Aerial crown-view tile of a tropical tree (Barro Colorado Island, Panama), acquired 20240918:
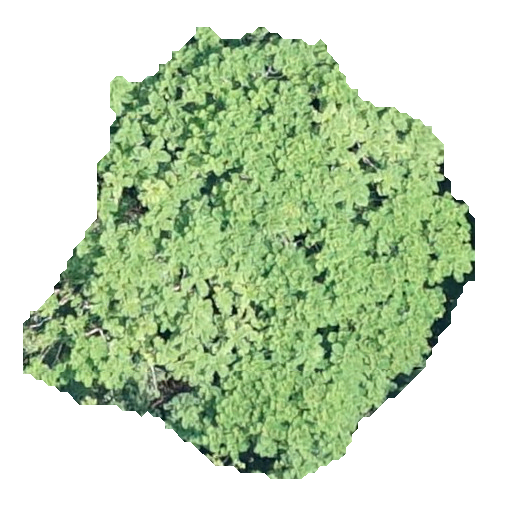
Species: Jacaranda copaia
GBIF accepted scientific name: Jacaranda copaia
Crown area: 211.396 m²